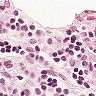
Metastatic tissue present: no